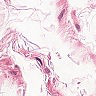
Metastatic tissue present: no